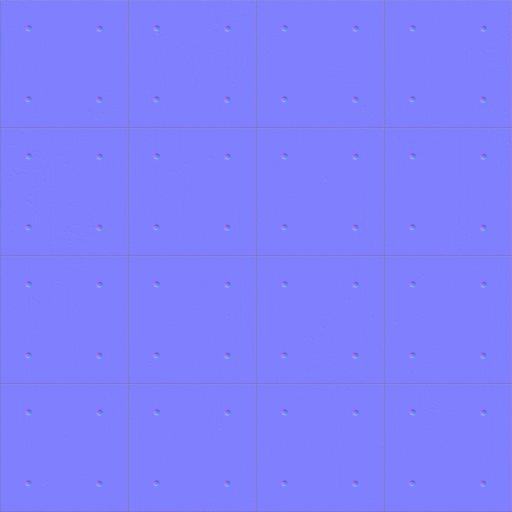
concrete flat pattern smooth tiled tiles